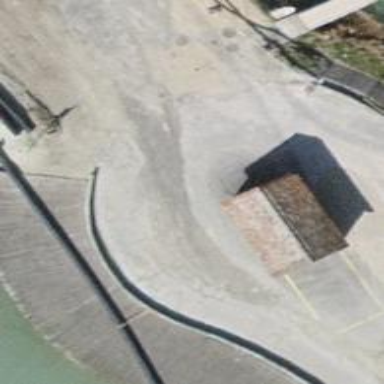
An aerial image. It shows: Concrete pier.